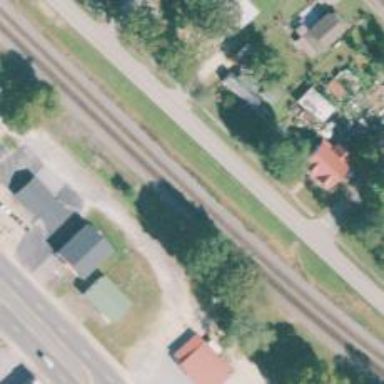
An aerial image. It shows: Railway track.